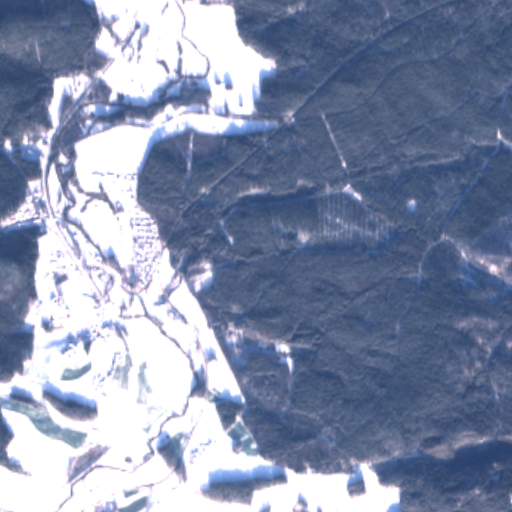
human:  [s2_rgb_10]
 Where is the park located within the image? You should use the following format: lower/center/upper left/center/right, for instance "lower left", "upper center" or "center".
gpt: The park is located in the center left of the image.
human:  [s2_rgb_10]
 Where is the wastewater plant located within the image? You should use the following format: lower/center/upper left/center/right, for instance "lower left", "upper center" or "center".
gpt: The wastewater plant is located in the lower center of the image.
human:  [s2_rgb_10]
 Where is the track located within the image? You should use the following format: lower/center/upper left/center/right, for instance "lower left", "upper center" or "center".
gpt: There is no track in the image.